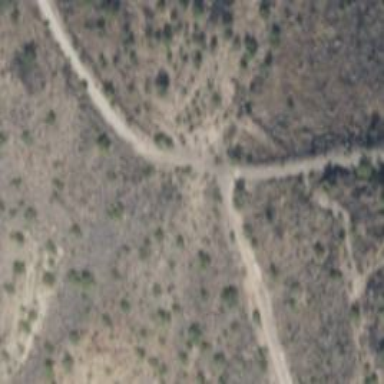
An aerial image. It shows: Hiking trail that is also used as footway.